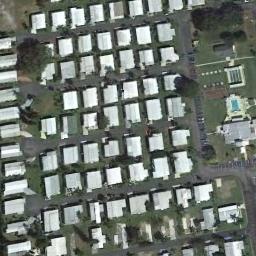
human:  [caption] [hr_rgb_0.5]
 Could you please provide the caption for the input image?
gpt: There are many buildings in the mobile home park .

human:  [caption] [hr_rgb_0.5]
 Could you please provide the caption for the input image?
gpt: The mobile home park is on the open place next to the grass .

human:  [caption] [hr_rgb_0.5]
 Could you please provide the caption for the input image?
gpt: There are three rows of mobile homes .

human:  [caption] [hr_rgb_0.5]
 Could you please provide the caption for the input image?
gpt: The mobile home park has lots of neatly arranged white mobile homes .

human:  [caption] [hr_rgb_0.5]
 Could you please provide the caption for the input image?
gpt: There are many white buildings arranged neatly in the mobile home park .